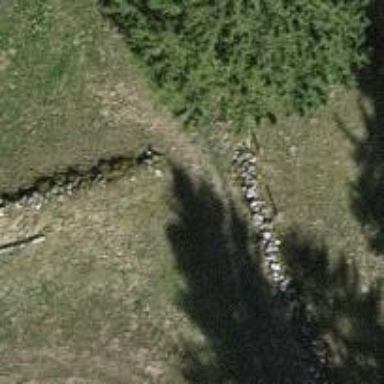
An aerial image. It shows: Dry stone wall barrier.